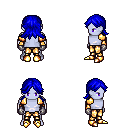
a pixel art fantasy rpg character, male body template, dark elf, purple skin, gold arm armor, gold greaves, blue loose hair, metal gloves, gold boots, four views (front, back, left, right), 2x2 character sprite sheet, small pixel art, hard edges, no anti-aliasing